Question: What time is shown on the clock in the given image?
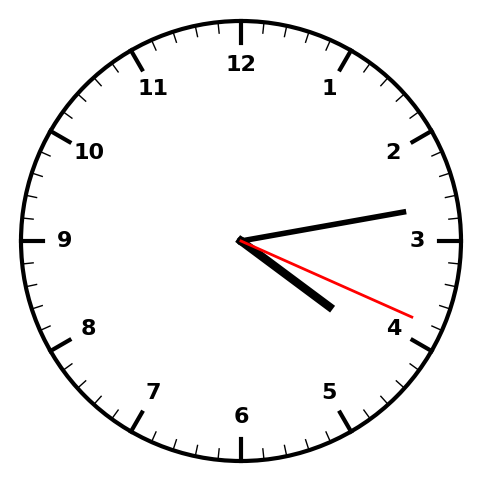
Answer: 04:13:19